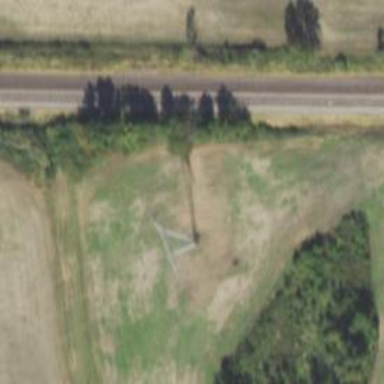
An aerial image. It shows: Lattice structure tower.